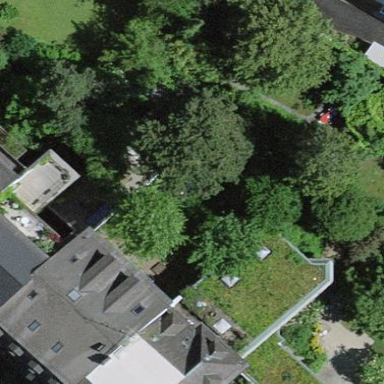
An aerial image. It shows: Terrace building.